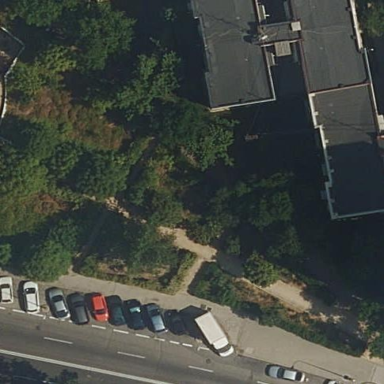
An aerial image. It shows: Garden with kerb border.